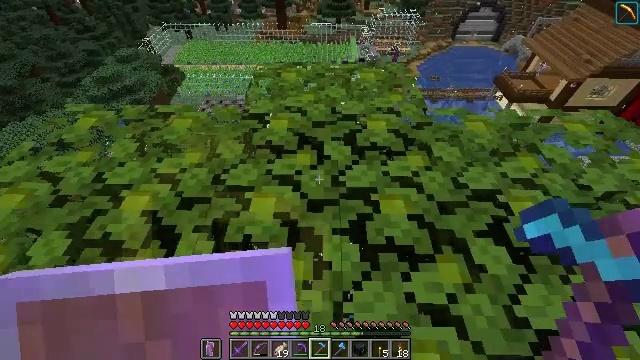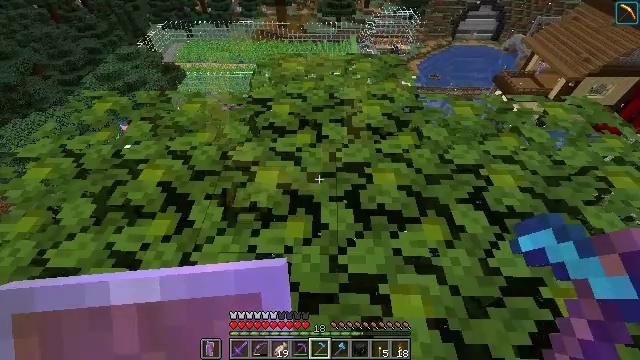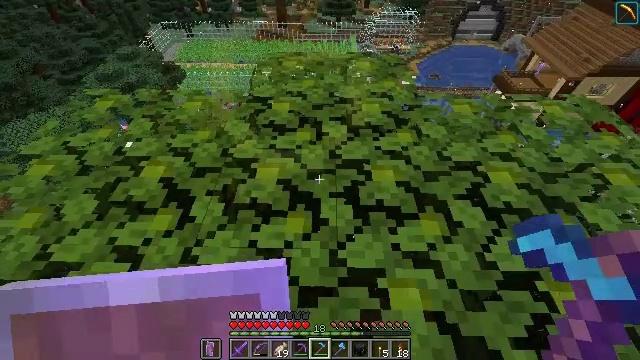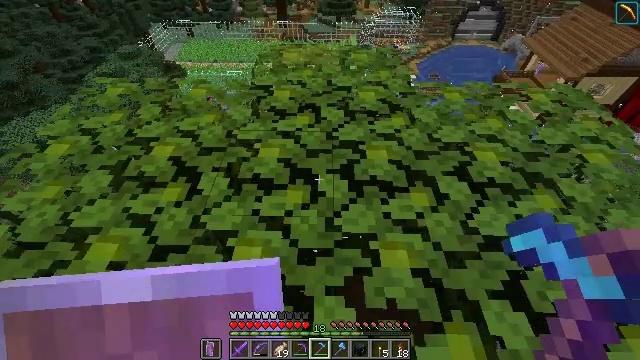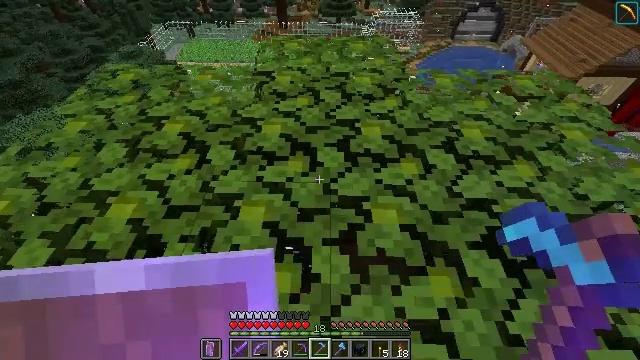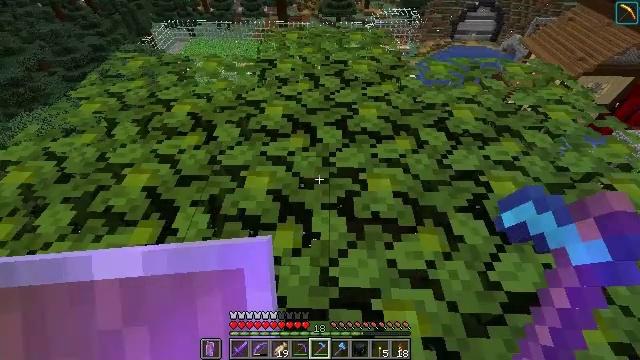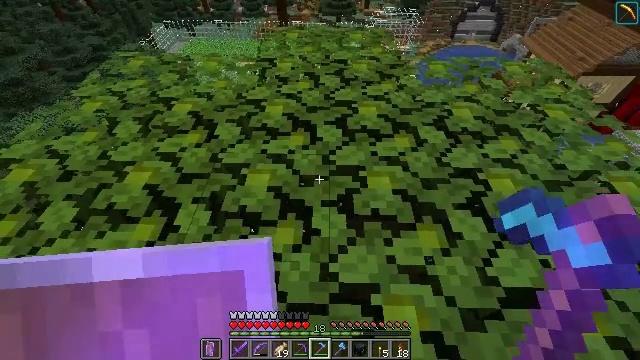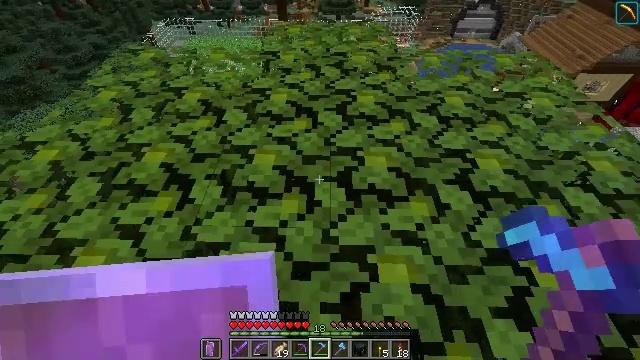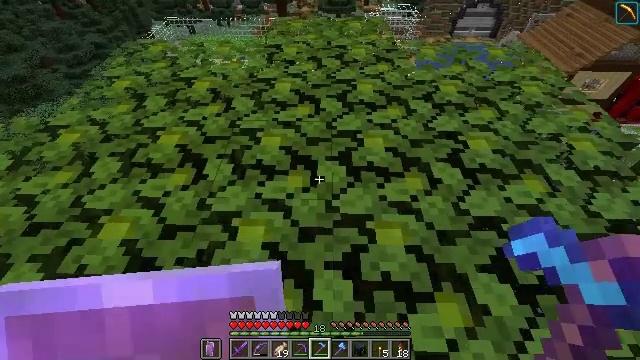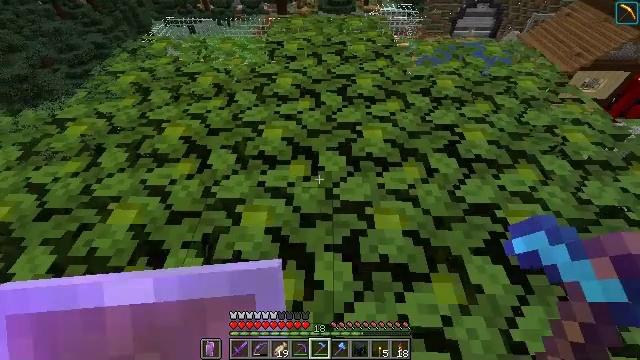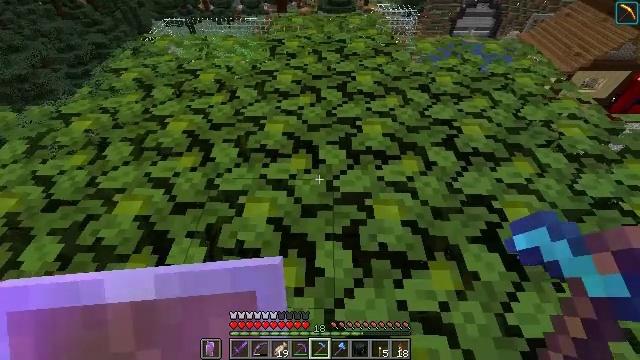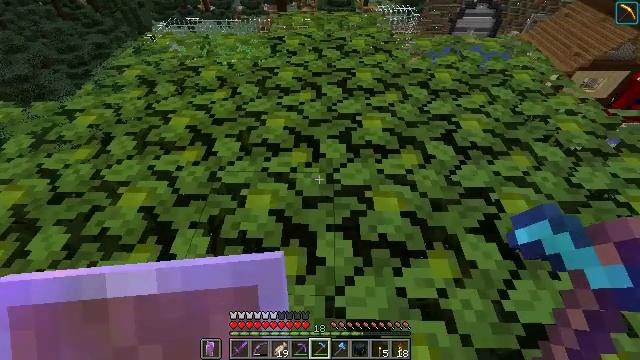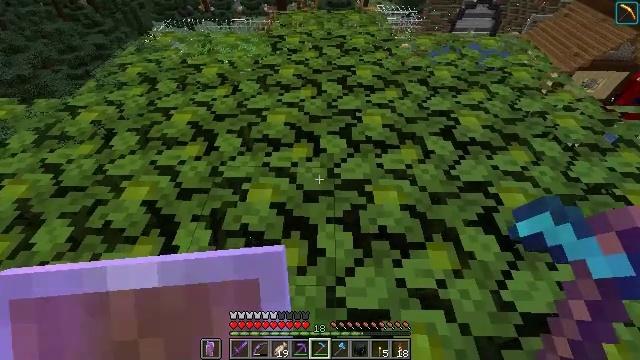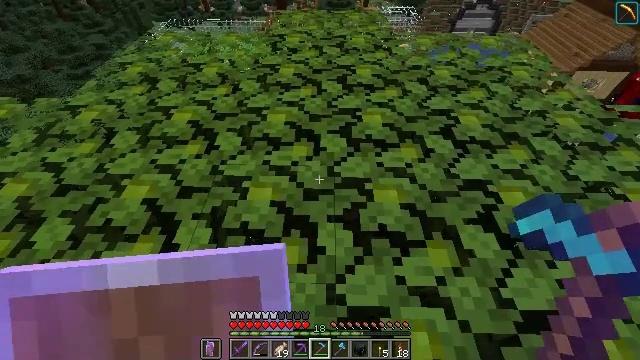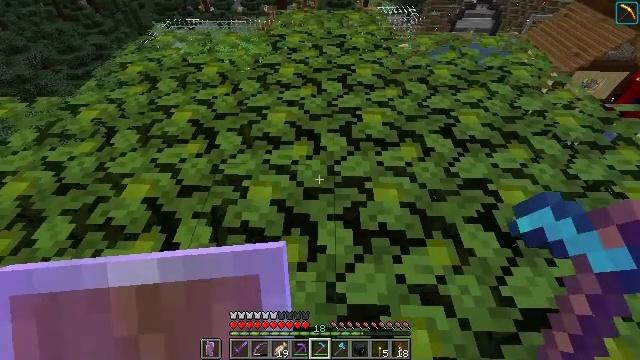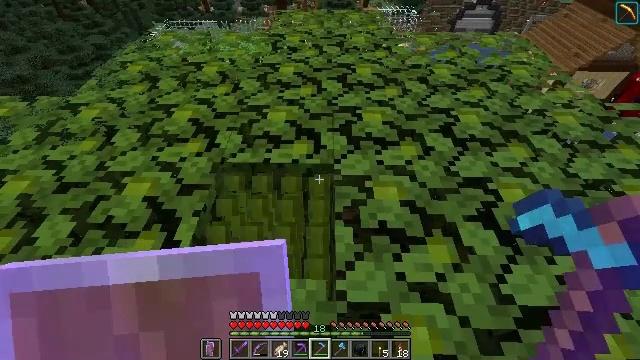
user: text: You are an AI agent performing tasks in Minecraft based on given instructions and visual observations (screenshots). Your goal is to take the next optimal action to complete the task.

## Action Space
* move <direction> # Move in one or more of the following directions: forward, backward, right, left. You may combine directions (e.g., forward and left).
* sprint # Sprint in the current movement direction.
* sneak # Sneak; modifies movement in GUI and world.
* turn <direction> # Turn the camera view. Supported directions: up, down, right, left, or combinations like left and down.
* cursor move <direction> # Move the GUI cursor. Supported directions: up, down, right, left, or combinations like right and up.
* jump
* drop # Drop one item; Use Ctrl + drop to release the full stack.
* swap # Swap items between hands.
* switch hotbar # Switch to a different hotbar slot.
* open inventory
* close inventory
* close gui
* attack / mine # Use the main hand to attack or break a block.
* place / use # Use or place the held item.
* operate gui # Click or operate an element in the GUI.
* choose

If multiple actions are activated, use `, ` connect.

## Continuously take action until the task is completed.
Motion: motion action
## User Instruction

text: Clear the jungle leaves to make way.
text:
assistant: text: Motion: move back
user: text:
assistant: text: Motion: move back
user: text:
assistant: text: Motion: move back
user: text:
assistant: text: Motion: move back
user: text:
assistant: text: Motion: move back
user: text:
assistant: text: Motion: move back
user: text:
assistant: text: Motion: move back
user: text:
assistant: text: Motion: move back
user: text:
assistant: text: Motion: no_op
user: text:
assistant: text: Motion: no_op
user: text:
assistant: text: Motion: no_op
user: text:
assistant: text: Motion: no_op
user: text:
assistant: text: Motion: no_op
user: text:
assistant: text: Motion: no_op
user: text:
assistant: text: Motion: attack / mine
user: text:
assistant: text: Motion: attack / mine
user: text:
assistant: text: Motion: no_op
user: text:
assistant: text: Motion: no_op
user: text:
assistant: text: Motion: no_op
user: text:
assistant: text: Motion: no_op
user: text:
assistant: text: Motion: no_op
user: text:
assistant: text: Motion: no_op
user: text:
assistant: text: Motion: no_op
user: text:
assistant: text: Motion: no_op
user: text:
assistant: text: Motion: no_op
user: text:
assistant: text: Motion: no_op
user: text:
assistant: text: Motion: turn left and up
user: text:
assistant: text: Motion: move forward, turn left
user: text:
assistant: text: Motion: move forward
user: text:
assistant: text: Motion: move forward